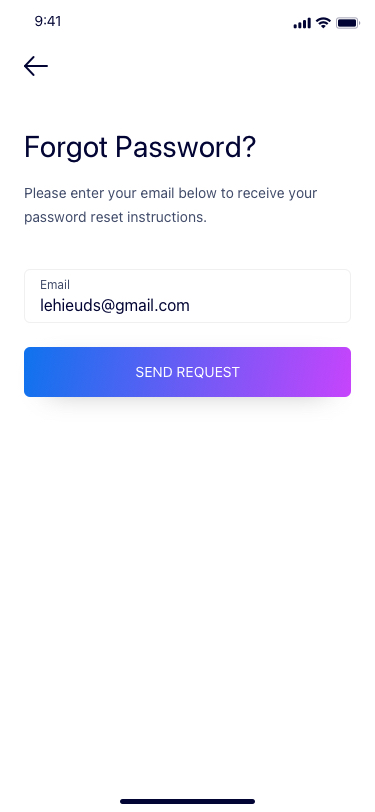
Text in this UI design:
Forgot Password?
Please enter your email below to receive your password reset instructions.